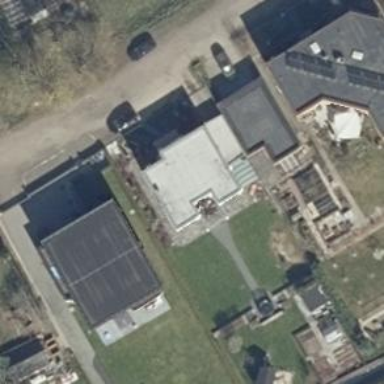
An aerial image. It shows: Detached building with flat roof.